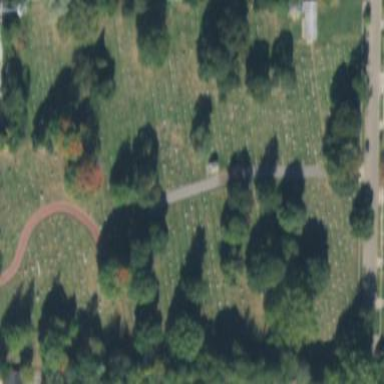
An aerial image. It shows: Cemetery.